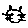
Label: cat